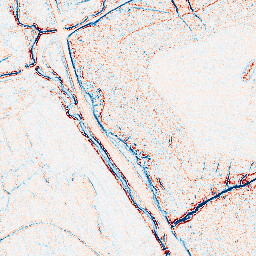
Category: edge_preserving
Decomposition family: bilateral
Decomposition parameters: d: 5
sigma_color: 25
sigma_space: 25
Upsampling method: sinc_hamming
Upsampling parameters: scale: 2
kernel_size: 8
Upsampling scale: 2